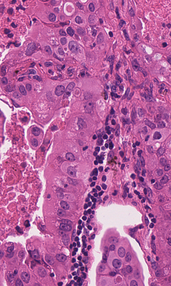
Tumor epithelial tissue: yes
Tumor-associated stroma tissue: yes
Normal tissue: no